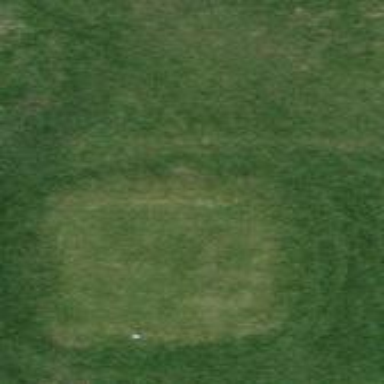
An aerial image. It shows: Grass area designated as golf tee.